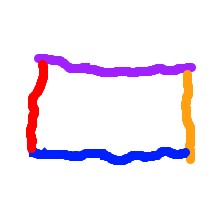
Shape: rectangle